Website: crate-barrel
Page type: order-returns
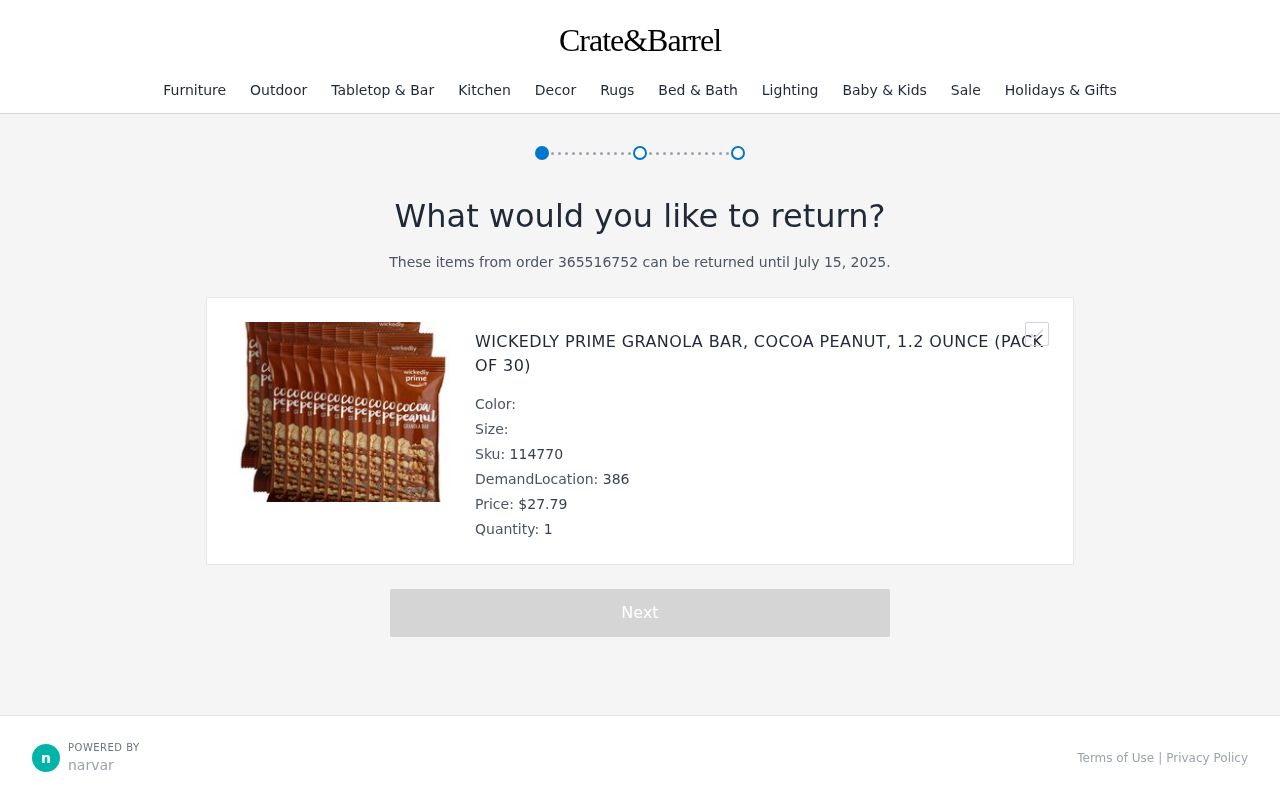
Product elements: key: PRODUCT1_NAME
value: Wickedly Prime Granola Bar, Cocoa Peanut, 1.2 Ounce (Pack of 30)
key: PRODUCT1_PRICE
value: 27.79
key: PRODUCT1_QUANTITY
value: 1
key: PRODUCT1_SKU
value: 114770
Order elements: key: ORDER_ID
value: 365516752
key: ORDER_RETURN_BY_DATE
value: July 15, 2025
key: ORDER_DEMAND_LOCATION
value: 386